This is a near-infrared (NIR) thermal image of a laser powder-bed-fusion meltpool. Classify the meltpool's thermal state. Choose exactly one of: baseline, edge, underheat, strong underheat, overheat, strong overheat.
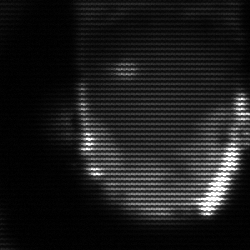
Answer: baseline